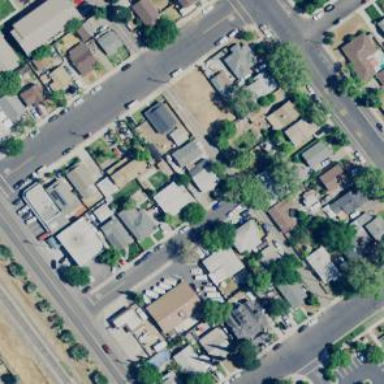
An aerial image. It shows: Alley classified as service road.